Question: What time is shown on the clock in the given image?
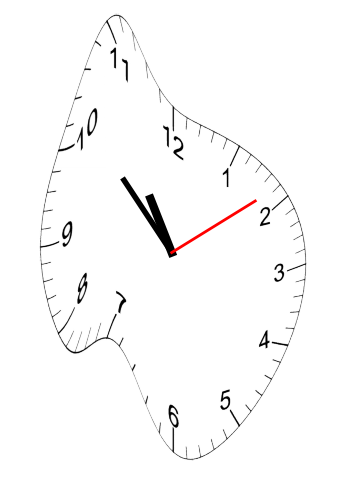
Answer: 10:52:09